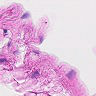
Metastatic tissue present: no